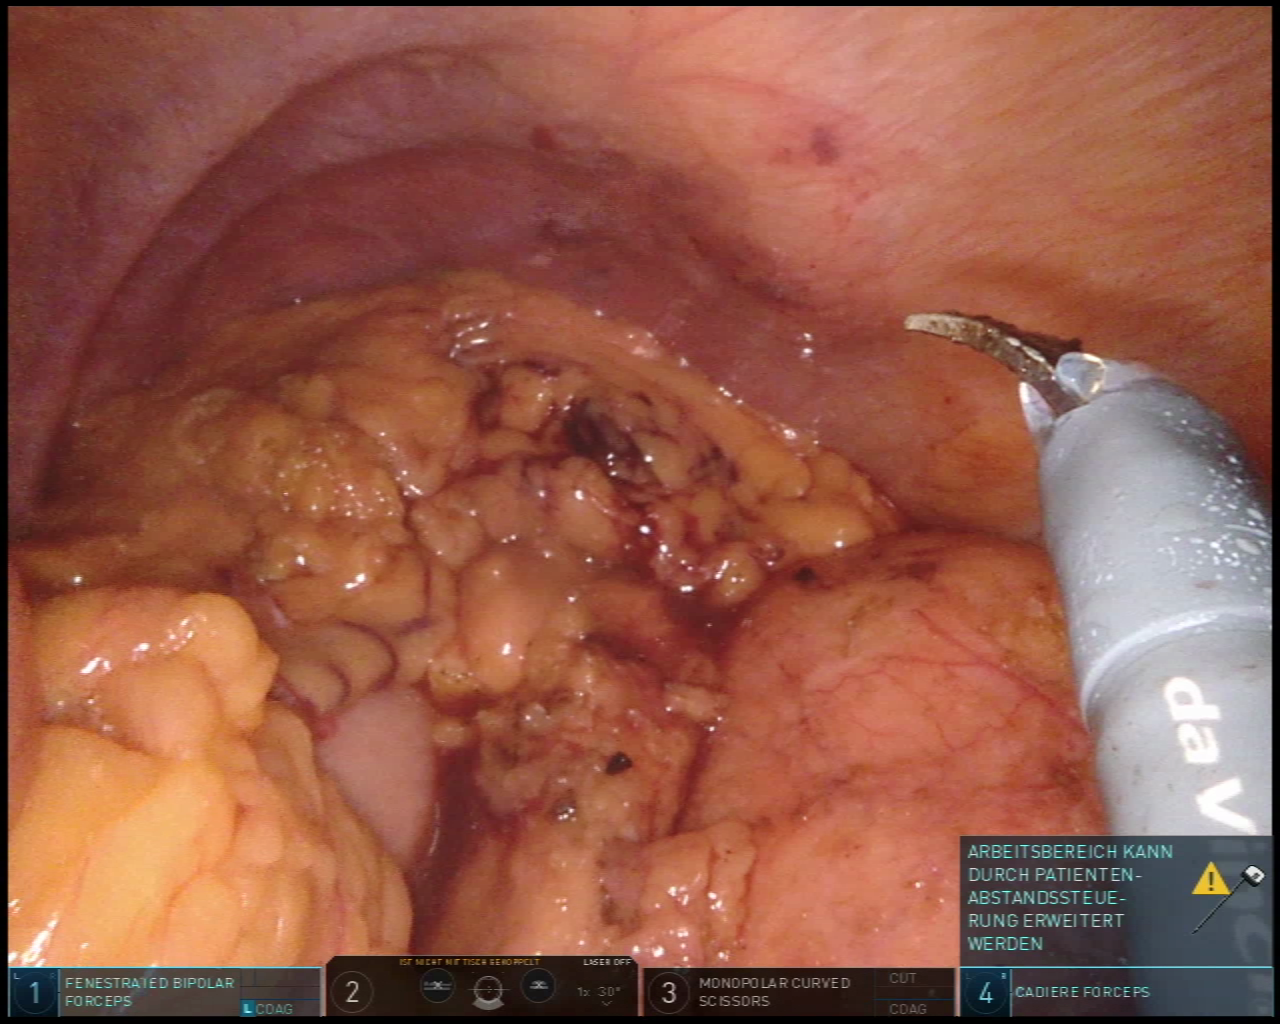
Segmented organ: stomach
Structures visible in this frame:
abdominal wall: yes
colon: yes
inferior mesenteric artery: no
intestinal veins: no
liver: no
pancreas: yes
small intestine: no
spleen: no
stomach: yes
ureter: no
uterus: no
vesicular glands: no